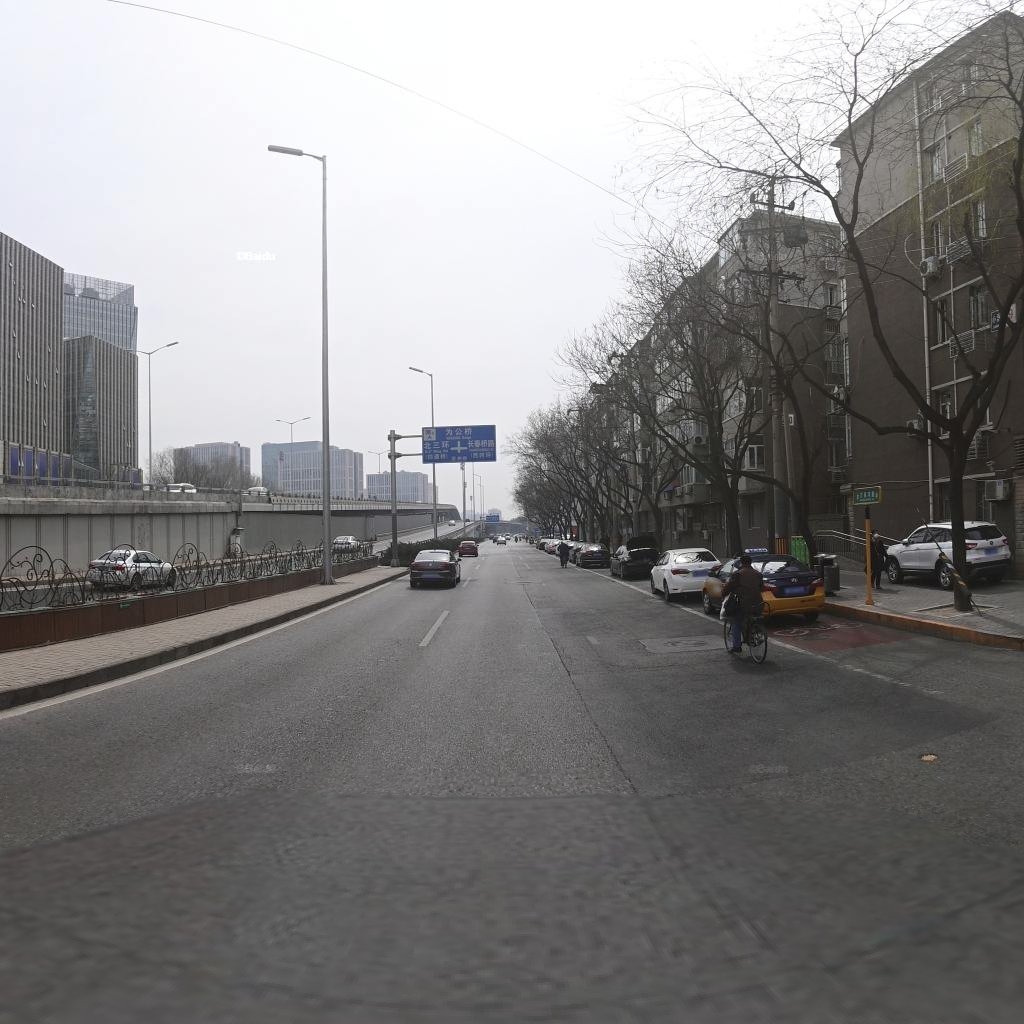
Region: Haidian
Road damage annotations: longitudinal crack, transverse crack, manhole cover, transverse crack, pothole